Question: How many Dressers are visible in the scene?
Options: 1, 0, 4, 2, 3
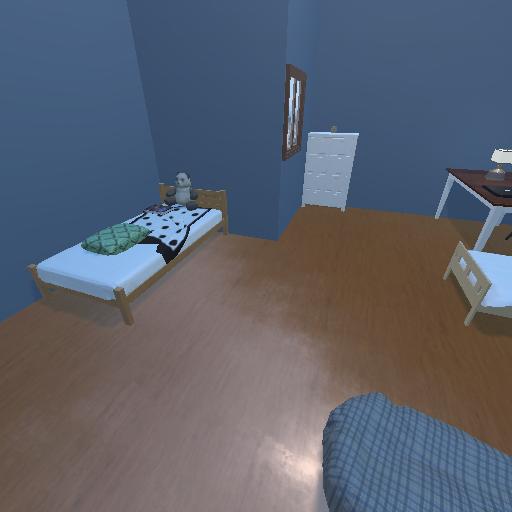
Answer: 1